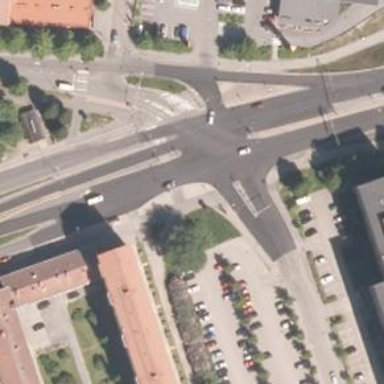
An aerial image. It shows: Railway crossing.